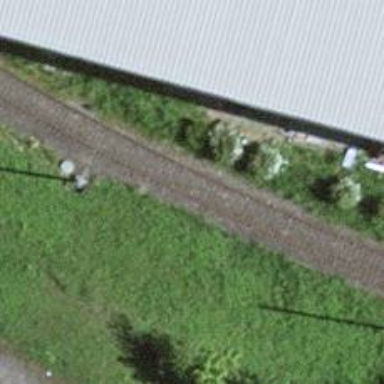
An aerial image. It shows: Single-track railway spur.